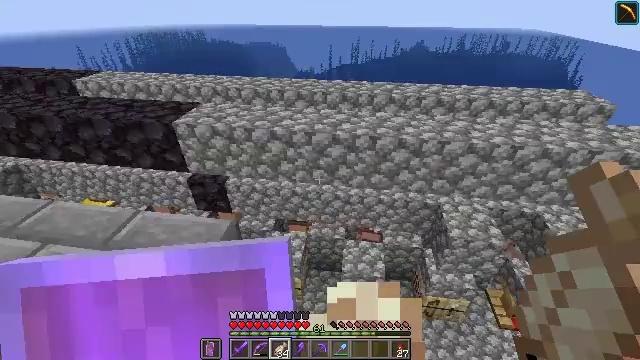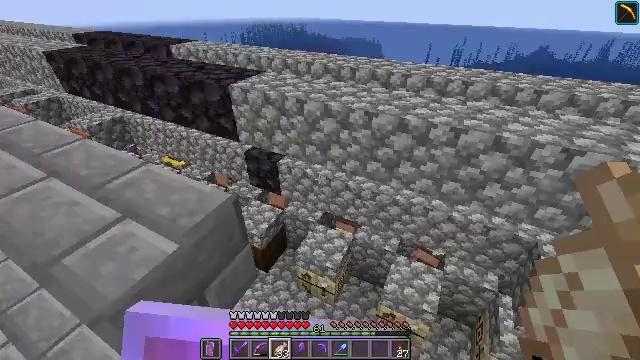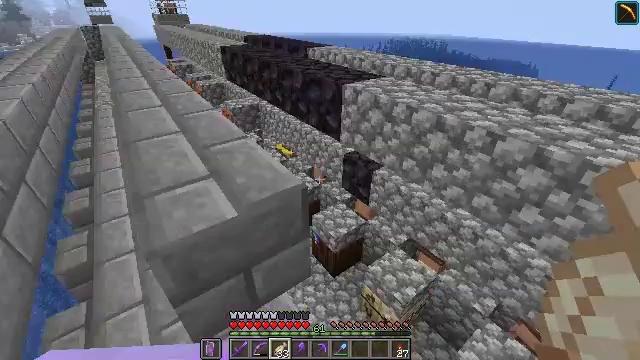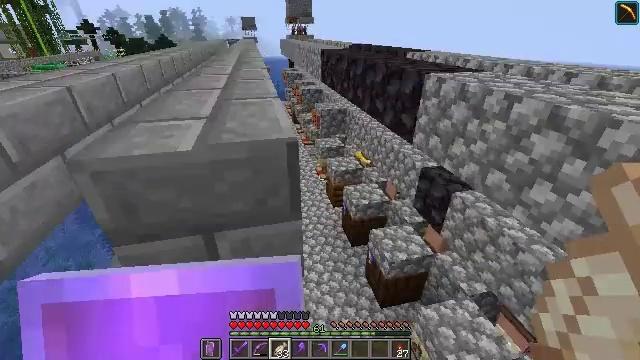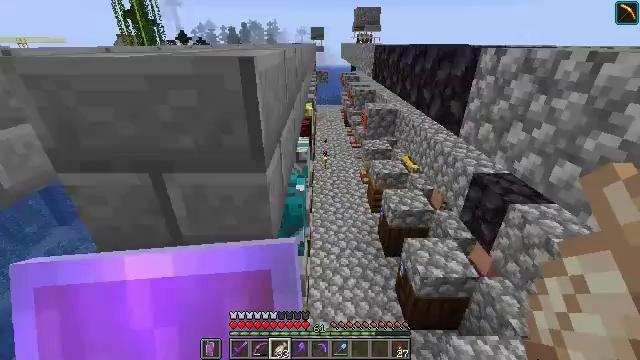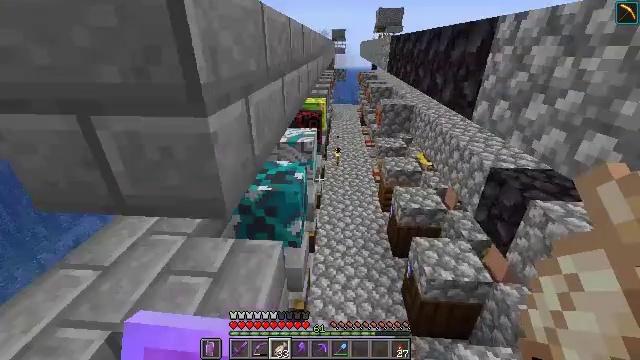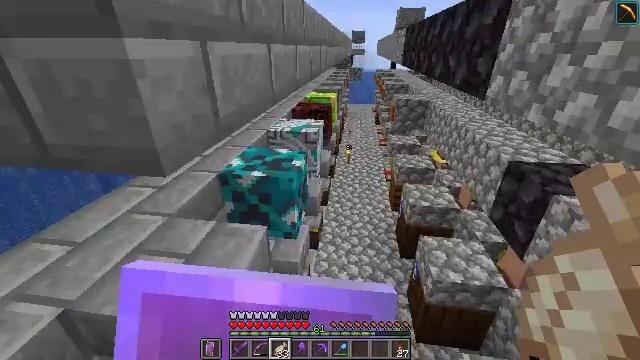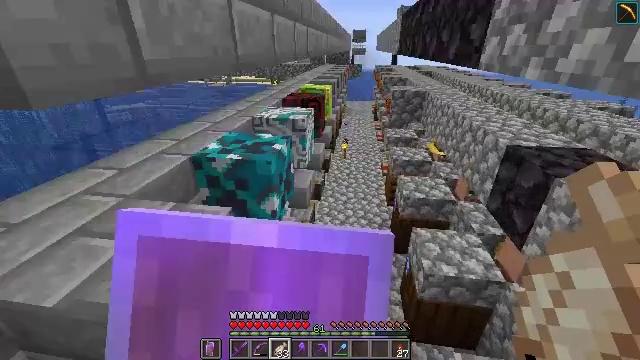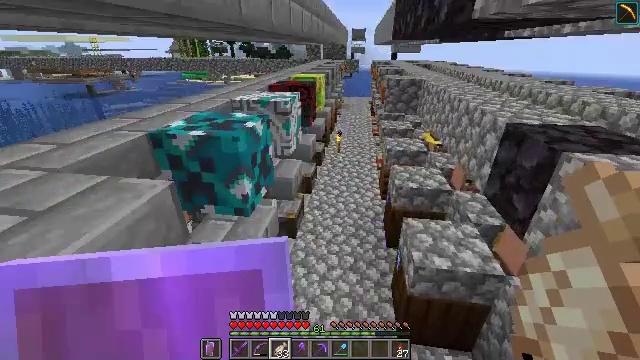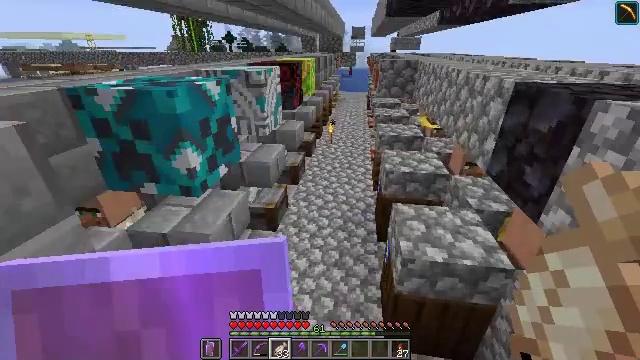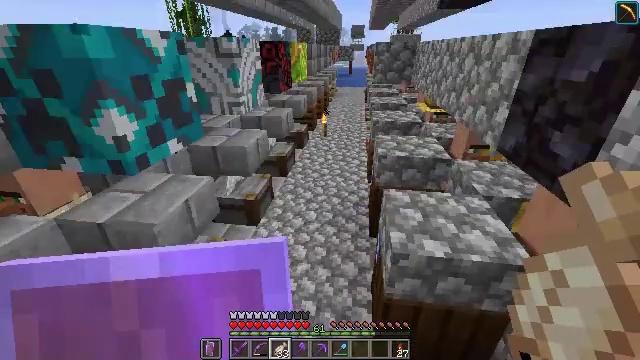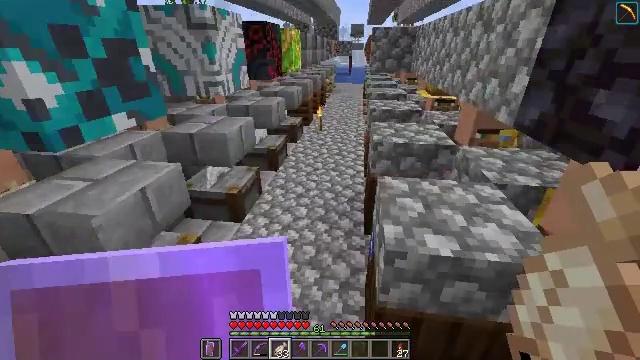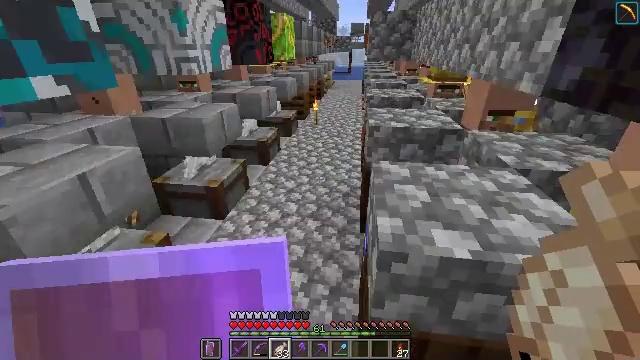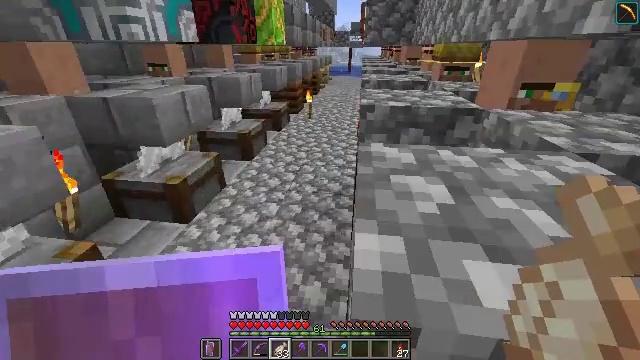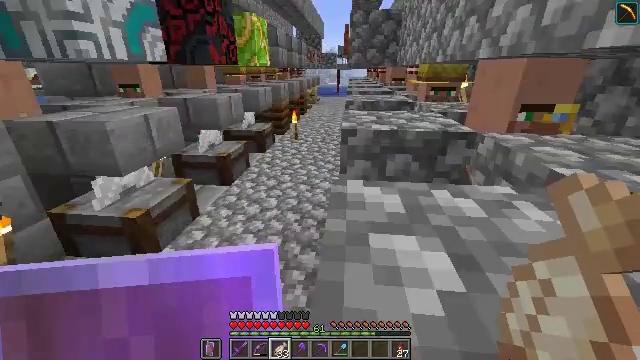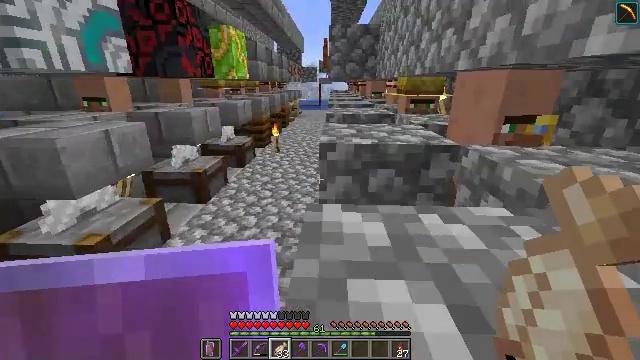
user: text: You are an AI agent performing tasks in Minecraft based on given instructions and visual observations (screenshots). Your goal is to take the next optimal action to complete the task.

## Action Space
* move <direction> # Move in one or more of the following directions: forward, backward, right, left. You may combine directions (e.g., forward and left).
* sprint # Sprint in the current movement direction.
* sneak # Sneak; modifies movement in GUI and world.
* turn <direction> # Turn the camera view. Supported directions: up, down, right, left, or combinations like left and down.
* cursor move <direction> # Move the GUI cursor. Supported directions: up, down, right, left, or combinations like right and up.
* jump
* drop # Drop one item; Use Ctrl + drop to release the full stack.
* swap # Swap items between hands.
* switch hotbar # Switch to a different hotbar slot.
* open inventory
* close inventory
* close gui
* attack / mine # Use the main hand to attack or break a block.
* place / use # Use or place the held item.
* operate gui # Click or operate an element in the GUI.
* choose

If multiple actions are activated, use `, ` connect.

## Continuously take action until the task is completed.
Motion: motion action
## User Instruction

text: Craft a map by arranging paper and a compass on a crafting table.
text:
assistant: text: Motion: turn left, use / place
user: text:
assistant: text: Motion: turn left and up, use / place
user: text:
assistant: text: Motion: turn left and up, use / place
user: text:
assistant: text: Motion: turn left and up, use / place
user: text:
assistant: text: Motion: turn left, use / place
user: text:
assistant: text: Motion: turn left, use / place
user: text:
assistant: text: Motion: use / place
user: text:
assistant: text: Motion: no_op
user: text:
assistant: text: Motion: no_op
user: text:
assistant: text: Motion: no_op
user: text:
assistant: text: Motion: no_op
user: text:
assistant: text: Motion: no_op
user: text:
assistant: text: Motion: no_op
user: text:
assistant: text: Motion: turn right and up
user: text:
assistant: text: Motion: turn right and up
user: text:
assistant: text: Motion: turn right and up
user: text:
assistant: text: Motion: turn right and down
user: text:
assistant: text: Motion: turn right and down
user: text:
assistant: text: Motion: turn right and down
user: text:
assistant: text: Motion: turn right
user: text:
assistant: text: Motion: no_op
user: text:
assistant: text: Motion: no_op
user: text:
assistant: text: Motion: no_op
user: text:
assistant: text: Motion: no_op
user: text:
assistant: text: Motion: no_op
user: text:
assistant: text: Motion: move right
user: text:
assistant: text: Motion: move right
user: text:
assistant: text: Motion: move right, turn left
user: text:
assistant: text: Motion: move right, turn left and up
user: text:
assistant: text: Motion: move forward and move right, turn left